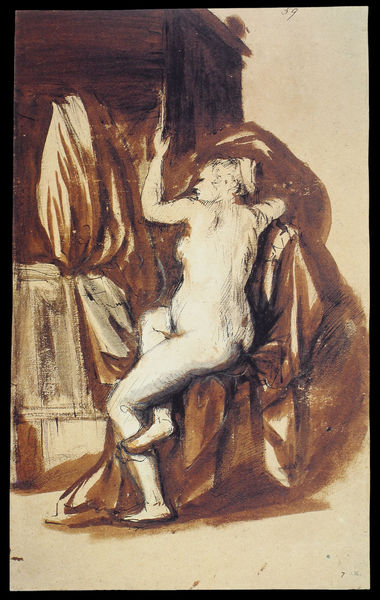
Titel: Eine sitzende nackte Frau, umgeben von Stoffen
Künstler: Harmensz van Rijn Rembrandt
Institution: London, British Museum
Schlagwörter: akt, gemälde, nackt, schatten, weiß, sitzen, braun, busen, frau, hell, holz, licht, nase, profil, raum, rücken, schwarz, skizze, stuhl, zeichnung, tuch, haube, arm, augen, falten, innenraum, vorhang, haare, sitzend, tücher, beine, füße, schrank, sitz, studie, sepia, bett, bauch, schwanger, tusche, hinten, rückenfigur, gedreht, po, kehrseite